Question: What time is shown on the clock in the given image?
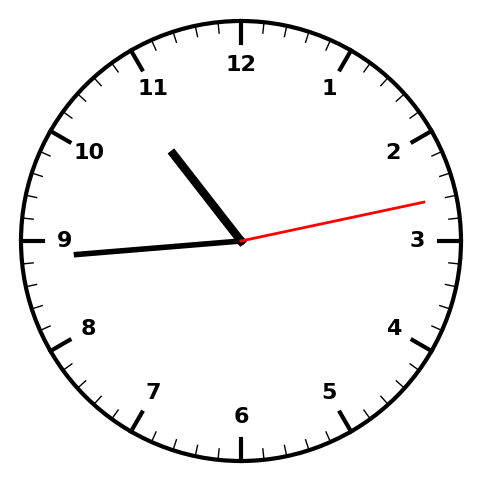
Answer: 10:44:13